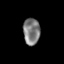
Tissue: skin
Cell type: Endothelial cells
Senescence score: 0.1938
Nuclear area (px): 438
Mean DAPI intensity: 125.765